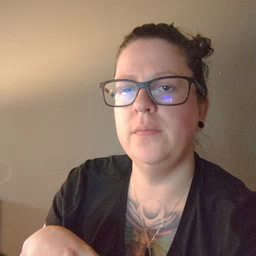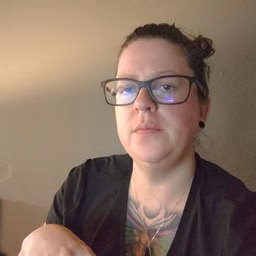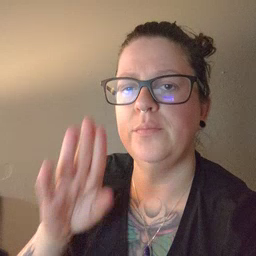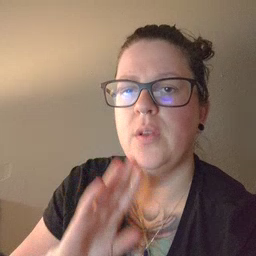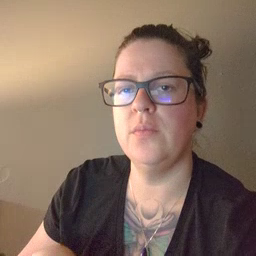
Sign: brown